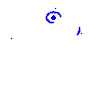
Particle: pion